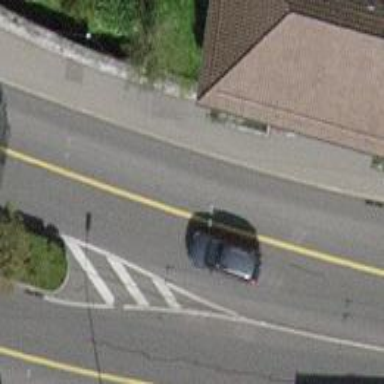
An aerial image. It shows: Primary highway with trolley wires overhead. The surface of the road is asphalt.